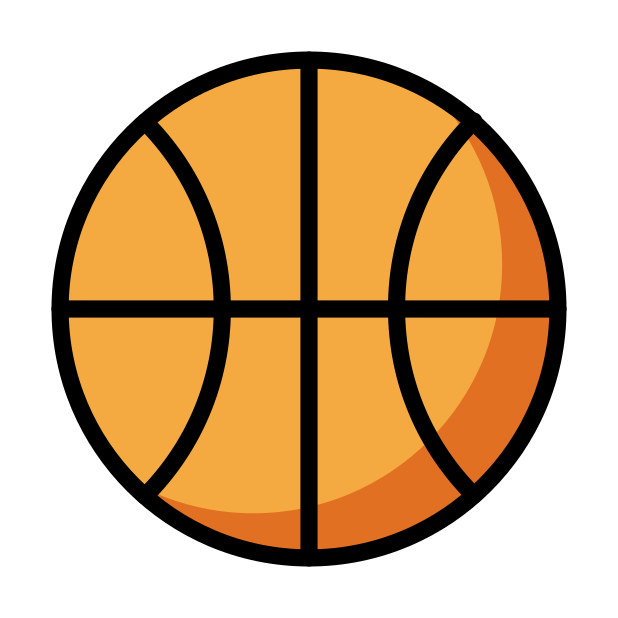
basketball